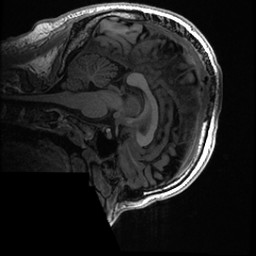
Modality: T1w
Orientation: sagittal